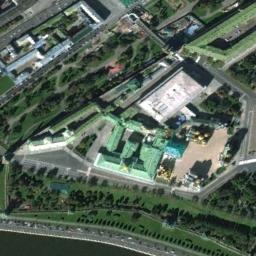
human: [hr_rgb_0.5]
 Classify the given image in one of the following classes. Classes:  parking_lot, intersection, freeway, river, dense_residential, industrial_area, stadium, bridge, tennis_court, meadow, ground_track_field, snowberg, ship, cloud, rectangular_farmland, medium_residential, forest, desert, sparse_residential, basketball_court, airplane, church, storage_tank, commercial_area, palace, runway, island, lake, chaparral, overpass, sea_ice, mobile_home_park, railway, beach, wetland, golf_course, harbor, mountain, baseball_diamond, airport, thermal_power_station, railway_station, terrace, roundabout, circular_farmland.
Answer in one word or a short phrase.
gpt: palace